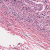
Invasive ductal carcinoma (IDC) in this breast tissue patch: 1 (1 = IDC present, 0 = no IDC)